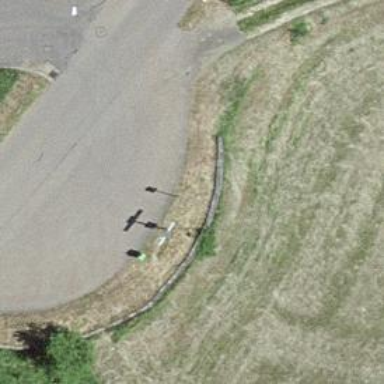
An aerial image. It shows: Bus stop with platform for public transport.